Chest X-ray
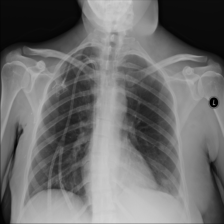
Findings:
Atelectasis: negative
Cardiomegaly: negative
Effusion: positive
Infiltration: negative
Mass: negative
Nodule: positive
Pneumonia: negative
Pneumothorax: negative
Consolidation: negative
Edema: negative
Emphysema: negative
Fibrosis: negative
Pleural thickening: negative
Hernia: negative